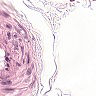
Metastatic tissue present: no